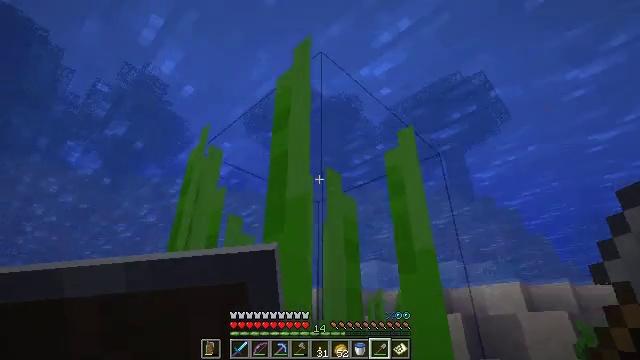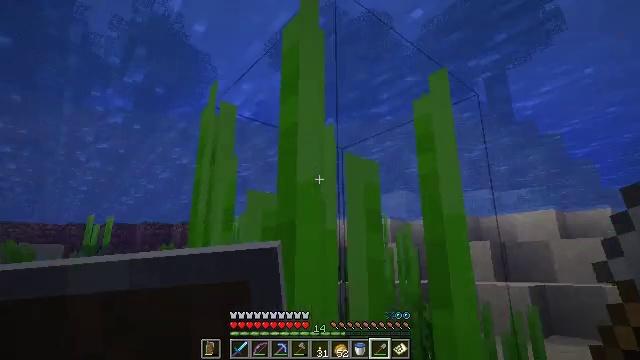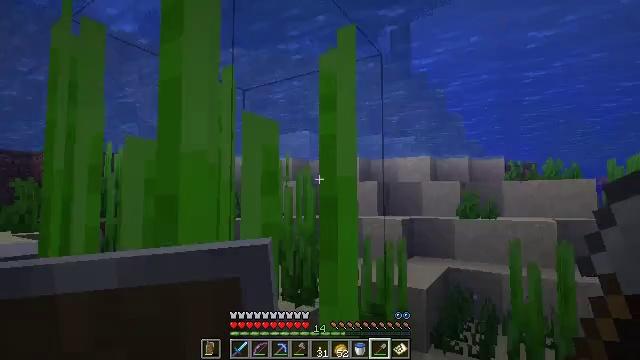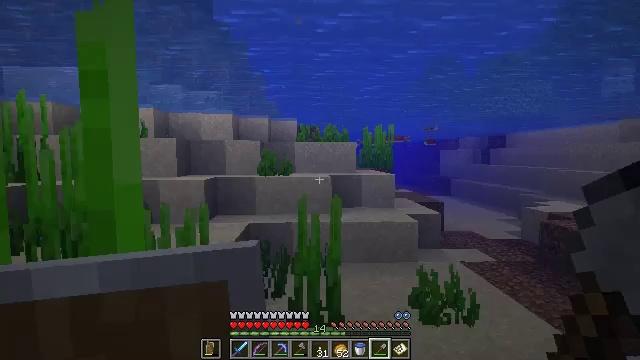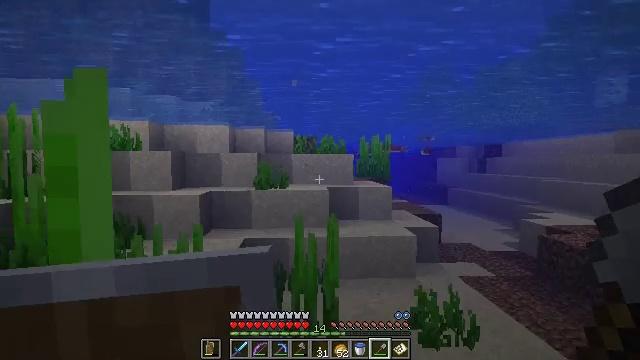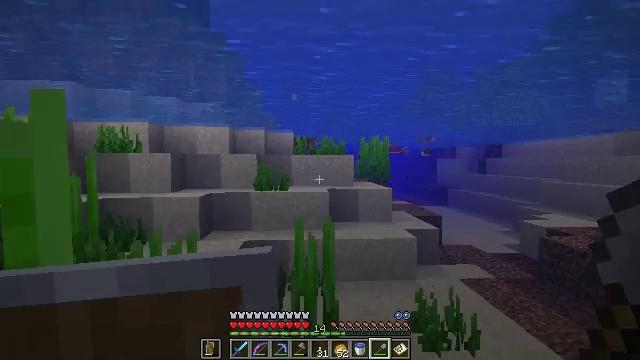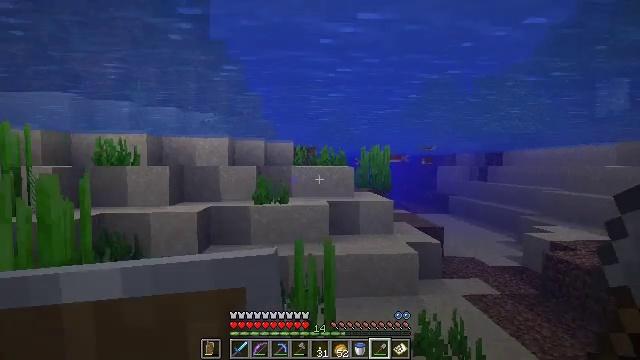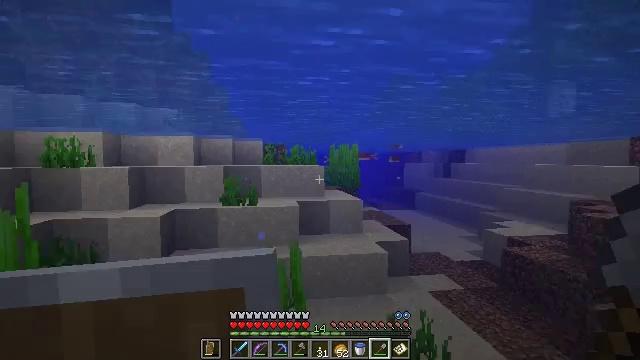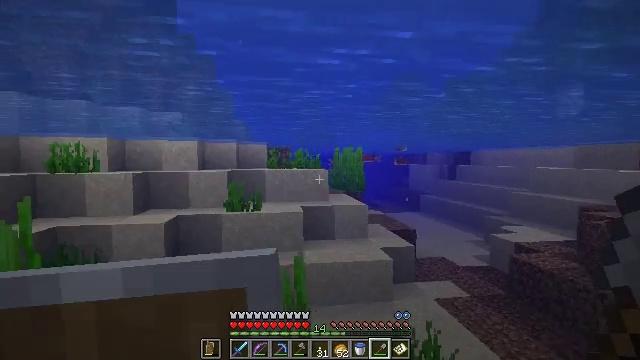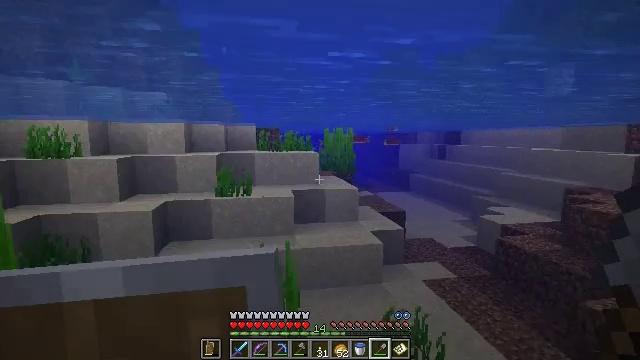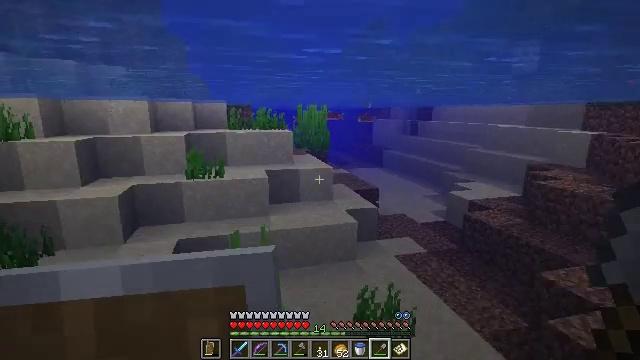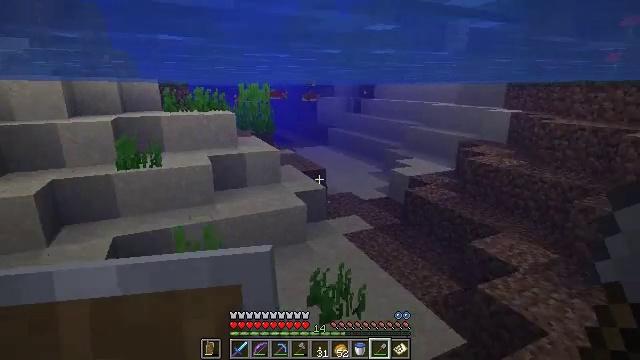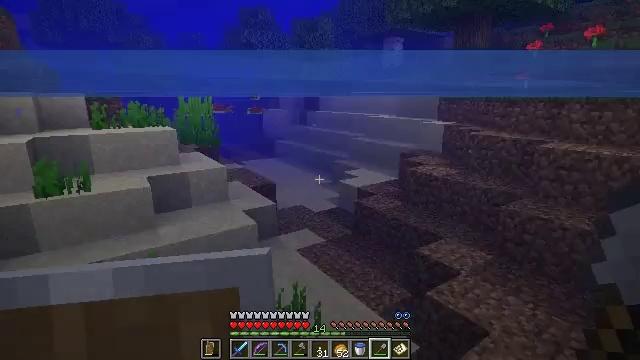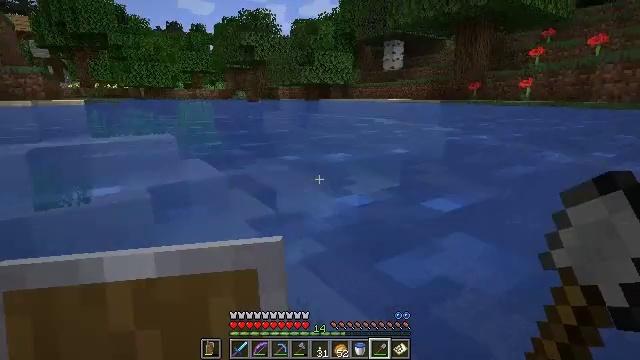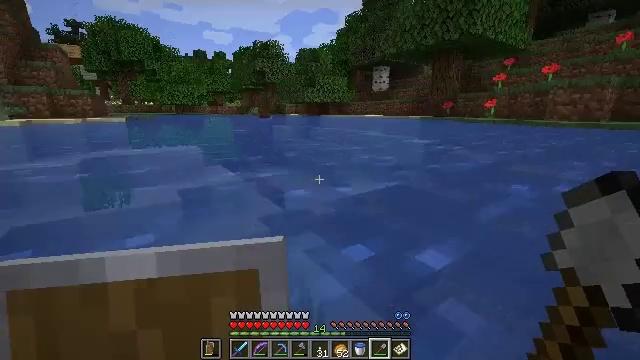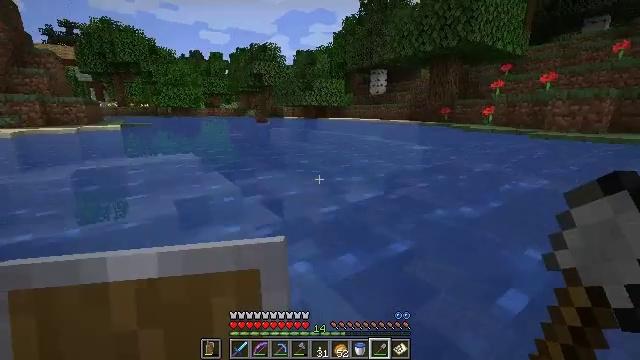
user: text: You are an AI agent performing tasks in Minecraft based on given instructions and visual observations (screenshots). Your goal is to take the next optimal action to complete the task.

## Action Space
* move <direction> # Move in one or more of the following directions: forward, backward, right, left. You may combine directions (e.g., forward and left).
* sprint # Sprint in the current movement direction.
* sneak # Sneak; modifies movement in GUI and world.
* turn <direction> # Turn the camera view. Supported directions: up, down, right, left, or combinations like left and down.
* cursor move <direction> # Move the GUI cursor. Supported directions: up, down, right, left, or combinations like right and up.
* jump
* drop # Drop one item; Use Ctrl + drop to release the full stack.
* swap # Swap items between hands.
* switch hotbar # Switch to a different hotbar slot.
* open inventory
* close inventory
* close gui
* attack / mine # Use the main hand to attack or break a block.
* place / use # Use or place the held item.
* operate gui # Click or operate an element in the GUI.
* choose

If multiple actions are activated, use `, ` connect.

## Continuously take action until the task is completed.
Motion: motion action
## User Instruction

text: Dig up clay found underwater.
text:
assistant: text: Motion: move forward, turn left and down, jump
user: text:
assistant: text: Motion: move forward, turn right and down, jump
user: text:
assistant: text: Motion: move forward, turn right and down, jump
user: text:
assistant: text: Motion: move forward, turn up, jump
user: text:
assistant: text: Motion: move forward, jump
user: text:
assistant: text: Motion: move forward, jump
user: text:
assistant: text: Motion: move forward, turn right, jump
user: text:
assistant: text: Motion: move forward, jump
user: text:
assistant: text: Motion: move forward, turn right and down, jump
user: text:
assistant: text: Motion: move forward, turn right and down, jump
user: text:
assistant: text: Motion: move forward, turn right and down, jump
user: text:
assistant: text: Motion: move forward, turn right and up, jump
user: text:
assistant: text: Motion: move forward, jump
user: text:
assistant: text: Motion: move forward, jump
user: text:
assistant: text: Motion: move forward, jump
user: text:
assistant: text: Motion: move forward, turn right and down, jump
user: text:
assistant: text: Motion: move forward, turn right and down, jump
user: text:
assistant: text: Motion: move forward, turn right and down, jump
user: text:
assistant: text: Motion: move forward, turn right, jump
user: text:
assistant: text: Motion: move forward, jump
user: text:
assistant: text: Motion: move forward and move right, jump
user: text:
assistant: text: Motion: move forward and move right, turn left, jump
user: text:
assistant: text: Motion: move forward and move right, turn right and down, jump
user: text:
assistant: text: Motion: move forward and move right, turn right and down, jump
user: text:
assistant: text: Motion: move forward and move right, turn right and down, jump
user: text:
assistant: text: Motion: move forward, turn right and up, jump
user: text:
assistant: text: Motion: move forward, turn right, jump
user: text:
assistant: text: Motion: move forward, jump
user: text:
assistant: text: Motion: move forward
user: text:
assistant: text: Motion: move forward